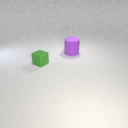
small green rubber cube in front of large purple rubber cylinder